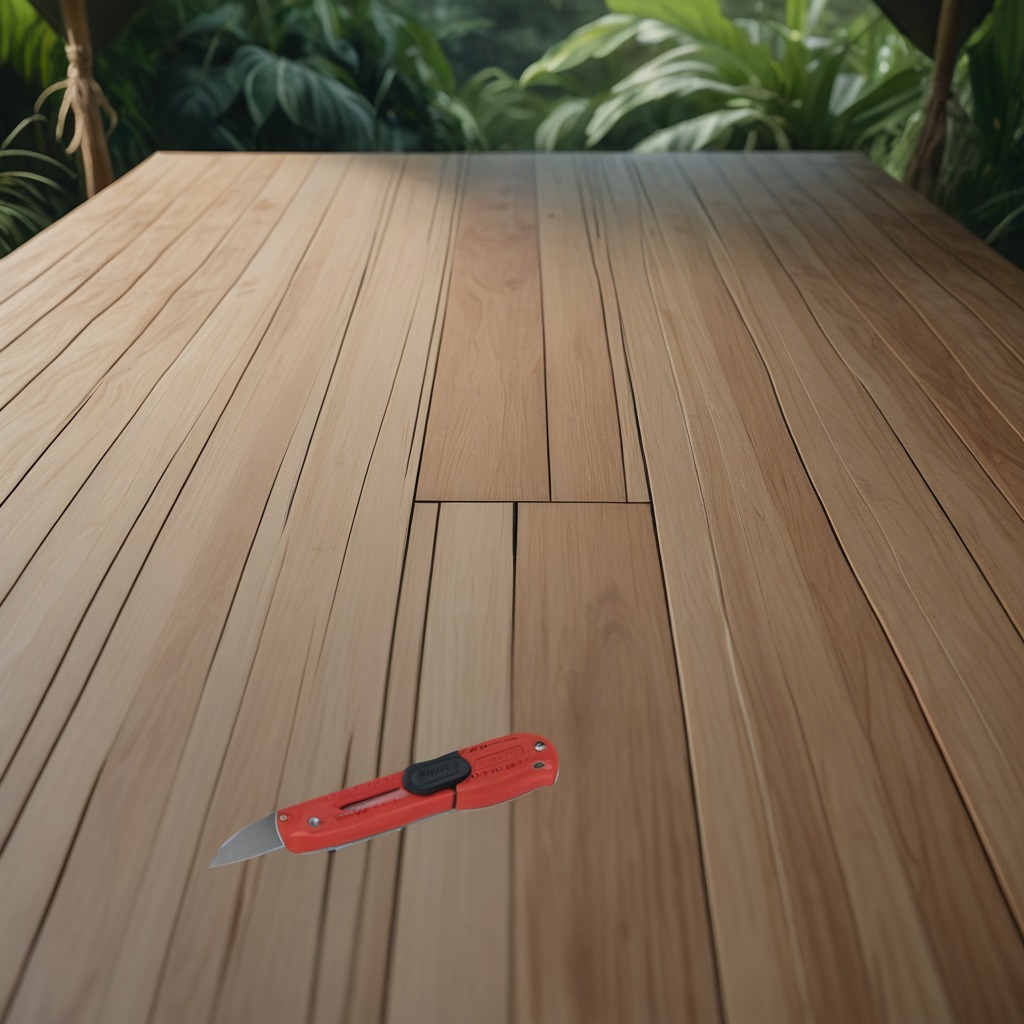
A utility knife lies on the wooden table inside a jungle field workshop tent humid ambient light worn but